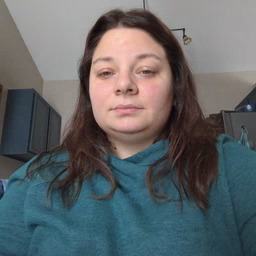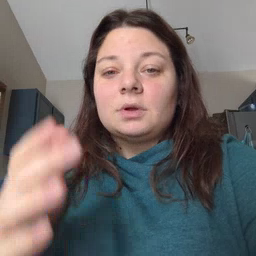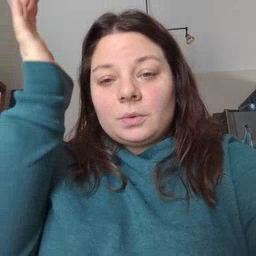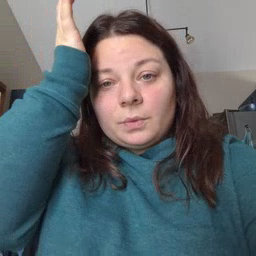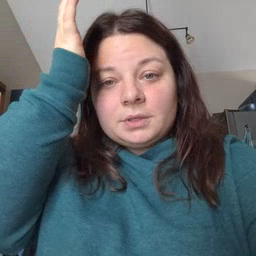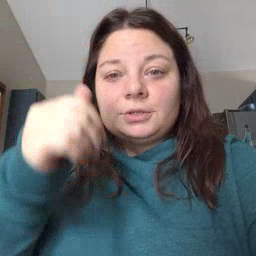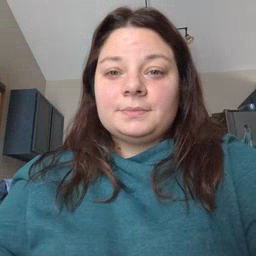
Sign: garbage